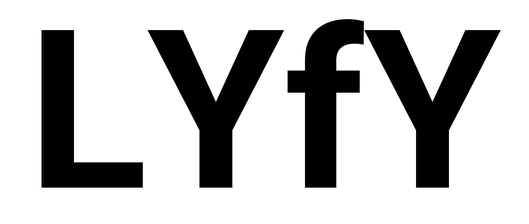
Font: Roboto_Bold